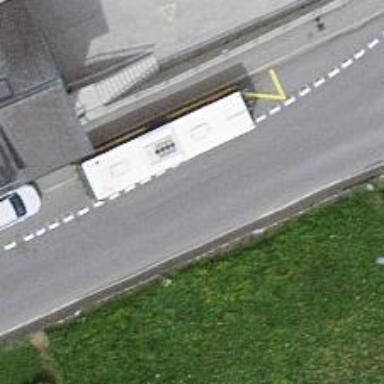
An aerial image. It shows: Public transport stop position.